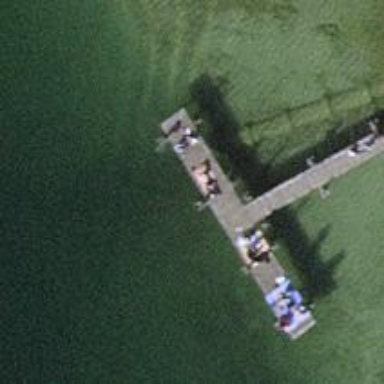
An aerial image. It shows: Man-made pier.